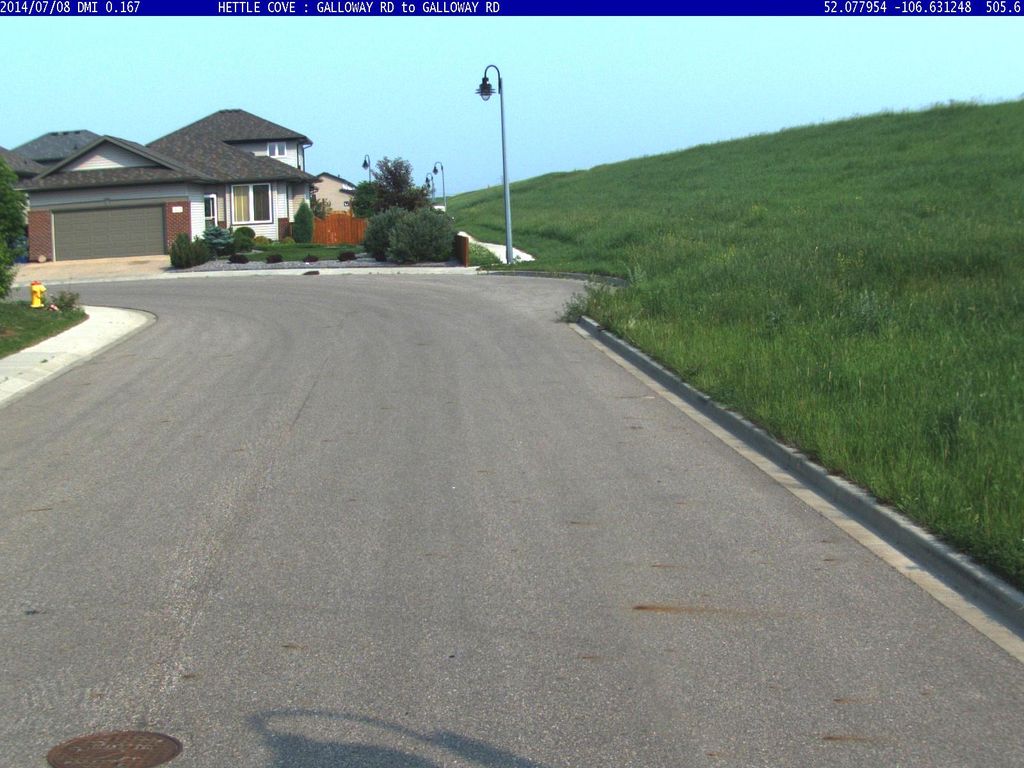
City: saskatoon